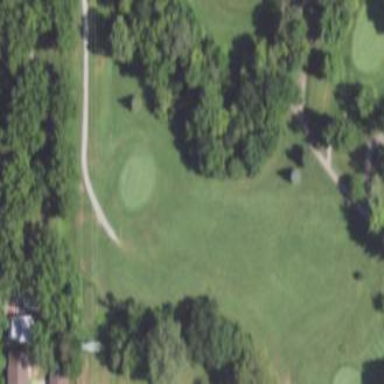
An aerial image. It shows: Green golf area with grass land use.